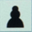
Piece: bP